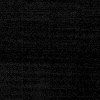
Atmospheric dust classification: dusty